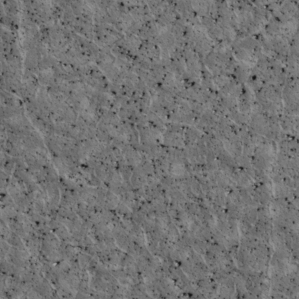
Label: non_frost